Interaction volume radius: 10 \u00c5
Interaction volume height: 20 \u00c5
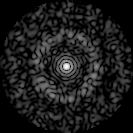
Disorder parameter: 0.8402